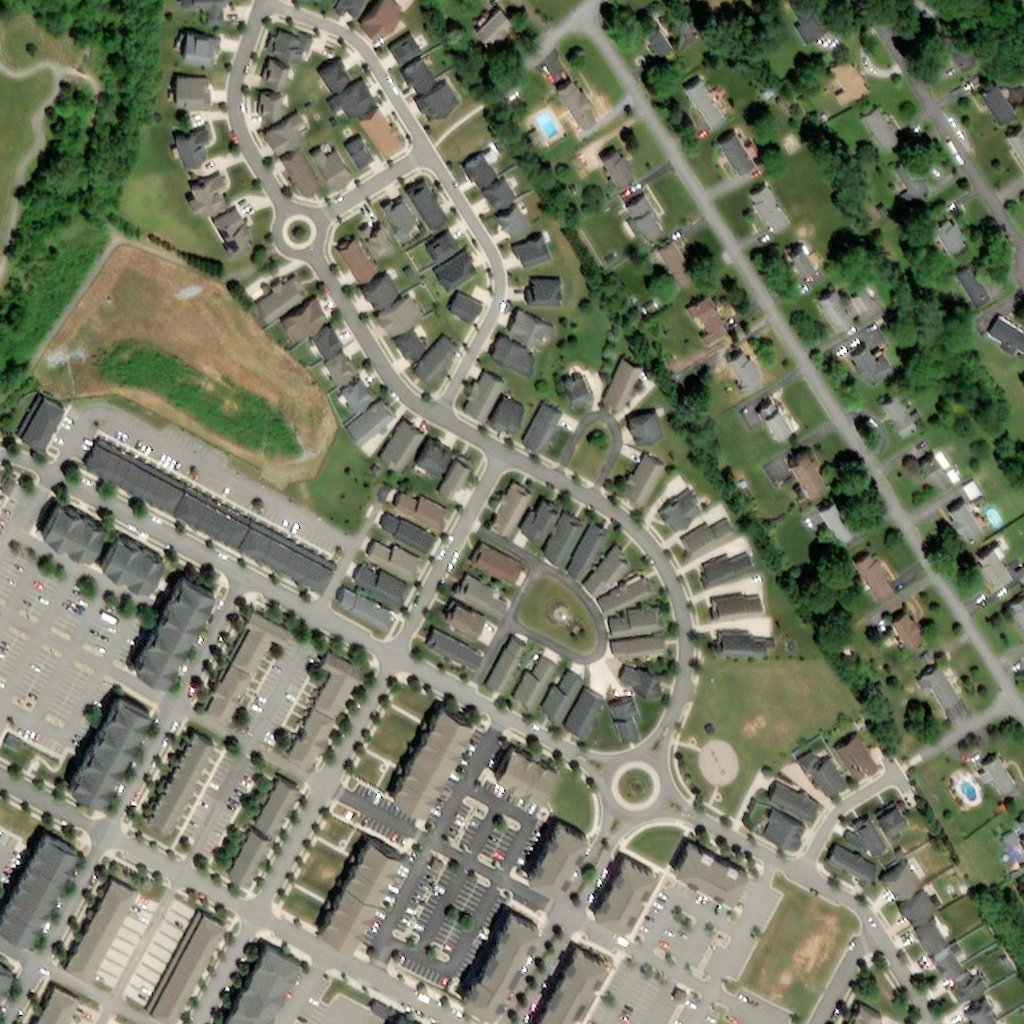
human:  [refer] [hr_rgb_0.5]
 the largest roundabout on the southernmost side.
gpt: <box>[[58, 73, 66, 81, 0]]</box>